Field crop: maize
Growth stage: 2
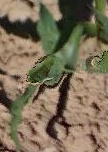
Species: maize